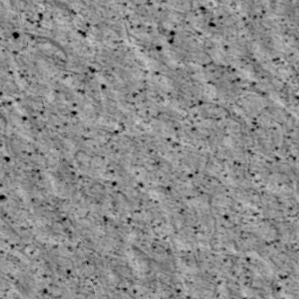
Label: non_frost